Question: 1.) I have that looks like this:

Extreme values for coordinates are: 'xmin = 300,000', 'xmax = 620,000', 'ymin = 31,000' and 'ymax = 190,000'.
2.) I have of approx. 2mio points (every point is inside the given polygon) - each one is in one of a 5 different categories.
Now, for every point inside the border (distance between points has to be '10', so that would give us '580,800,000' points) I want to determine color, depending on a category of the nearest point in a dataset.
In the end I would like to draw a 'ggplot', where the color of every point is dependent on its category (so I'll use '5' different colors).
My ideas for solution are not optimized and it takes R forever to determine categories for every point inside the polygon.
1.) I created a new dataset with points in a shape of a rectangle with extreme values of coordinates, with '10' units between points. From a new dataset I selected points that have fallen inside the border of polygons (with a function 'pnt.in.poly' from package 'SDMTools'). Then I wanted to find nearest points (from dataset) of every point in a polygon and determined category, but I never manage to get a subset from '580,800,000' points (obviously).
2.) I tried to take 2mio points and color an area around them, dependent on their category, but that did not work right.
I know that it is not possible to plot so many points and see the difference between plot with '200,000,000' points and plot with '1,000,000' points, but I would like to have an accurate coloring when zooming (drawing) only one little spot in a polygon (size of '100 x 100' for example).
Is there any better a way of coloring so many points in a polygon (with creating a new shapefile or grouping points)?
Thank you for your ideas!
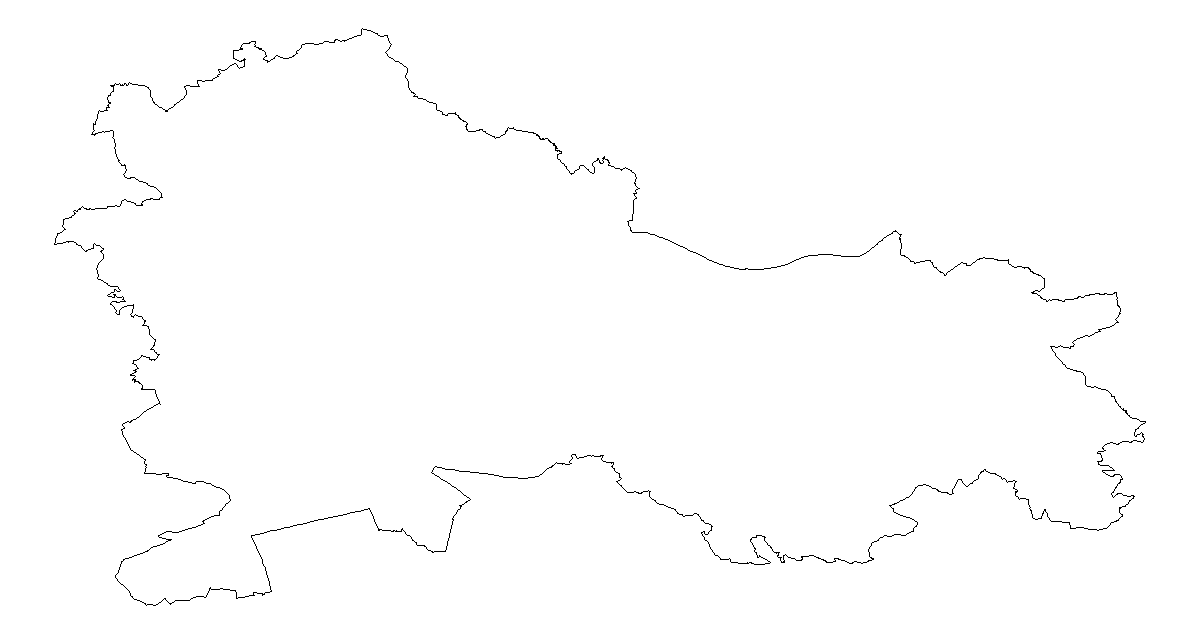
Answer: It's helpful if you include some data with your question, even (especially) if it's a toy data set. As you don't, I've made a toy example. First, I define a simple shape data frame and a data frame of synthetic data that includes 'x', 'y', and 'grp' (i.e., a categorical variable with 5 levels). I crop the latter to the former and plot the results,
'''
# Dummy shape function
df_shape <- data.frame(x = c(0, 0.5, 1, 0.5, 0),
y = c(0, 0.2, 1, 0.8, 0))
# Load library
library(ggplot2)
library(sgeostat) # For in.polygon function
# Data frame of synthetic data: random [x, y] and category (grp)
df_synth <- data.frame(x = runif(500),
y = runif(500),
grp = factor(sample(1:5, 500, replace = TRUE)))
# Remove points outside polygon
df_synth <- df_synth[in.polygon(df_synth$x, df_synth$y, df_shape$x, df_shape$y), ]
# Plot shape and synthetic data
g <- ggplot(df_shape, aes(x = x, y = y)) + geom_path(colour = "#FF3300", size = 1.5)
g <- g + ggthemes::theme_clean()
g <- g + geom_point(data = df_synth, aes(x = x, y = y, colour = grp))
g
'''

Next, I create a regular grid and crop that using the polygon.
'''
# Create a grid
df_grid <- expand.grid(x = seq(0, 1, length.out = 50),
y = seq(0, 1, length.out = 50))
# Check if grid points are in polygon
df_grid <- df_grid[in.polygon(df_grid$x, df_grid$y, df_shape$x, df_shape$y), ]
# Plot shape and show points are inside
g <- ggplot(df_shape, aes(x = x, y = y)) + geom_path(colour = "#FF3300", size = 1.5)
g <- g + ggthemes::theme_clean()
g <- g + geom_point(data = df_grid, aes(x = x, y = y))
g
'''

To classify each point on this grid by the nearest point in the synthetic data set, I use 'knn' or k-nearest-neighbours with k = 1. That gives something like this.
'''
# Classify grid points according to synthetic data set using k-nearest neighbour
df_grid$grp <- class::knn(df_synth[, 1:2], df_grid, df_synth[, 3])
# Show categorised points
g <- ggplot()
g <- g + ggthemes::theme_clean()
g <- g + geom_point(data = df_grid, aes(x = x, y = y, colour = grp))
g
'''

So, that's how I'd address that part of your question about classifying points on a grid.
The other part of your question seems to be about resolution. If I understand correctly, you want the same resolution even if you're zoomed in. Also, you don't want to plot so many points when zoomed out, as you can't even see them. Here, I create a plotting function that lets you specify the resolution. First, I plot all the points in the shape with 50 points in each direction. Then, I plot a subregion (i.e., zoom), but keep the same number of points in each direction the same so that it looks pretty much the same as the previous plot in terms of numbers of dots.
'''
res_plot <- function(xlim, xn, ylim, yn, df_data, df_sh){
# Create a grid
df_gr <- expand.grid(x = seq(xlim[1], xlim[2], length.out = xn),
y = seq(ylim[1], ylim[2], length.out = yn))
# Check if grid points are in polygon
df_gr <- df_gr[in.polygon(df_gr$x, df_gr$y, df_sh$x, df_sh$y), ]
# Classify grid points according to synthetic data set using k-nearest neighbour
df_gr$grp <- class::knn(df_data[, 1:2], df_gr, df_data[, 3])
g <- ggplot()
g <- g + ggthemes::theme_clean()
g <- g + geom_point(data = df_gr, aes(x = x, y = y, colour = grp))
g <- g + xlim(xlim) + ylim(ylim)
g
}
# Example plot
res_plot(c(0, 1), 50, c(0, 1), 50, df_synth, df_shape)
'''

'''
# Same resolution, but different limits
res_plot(c(0.25, 0.75), 50, c(0, 1), 50, df_synth, df_shape)
'''

<URL>
Hopefully, that addresses your question.